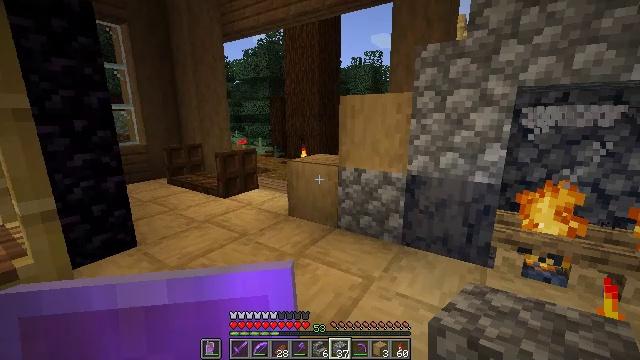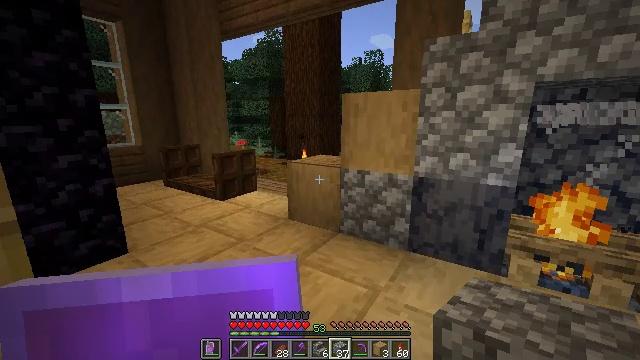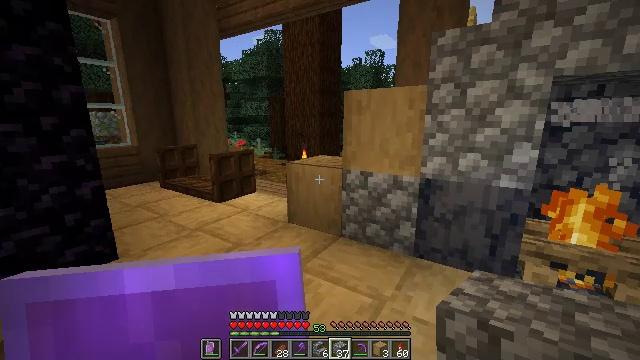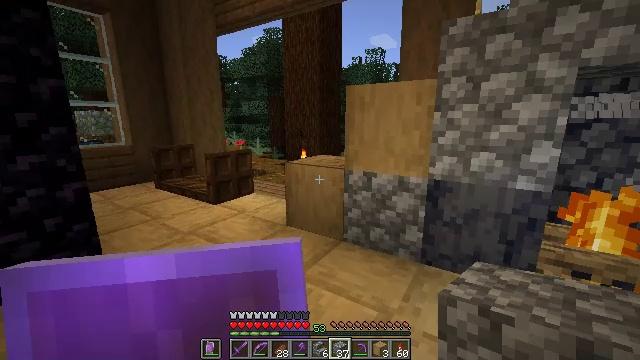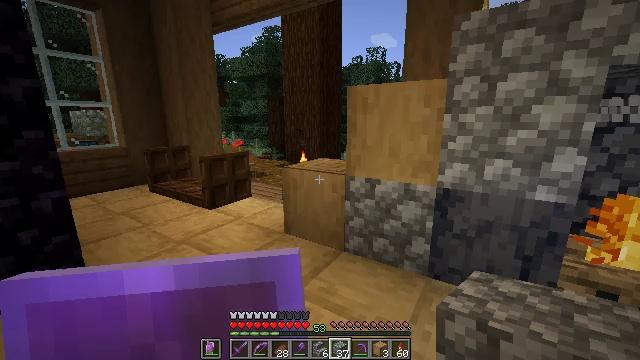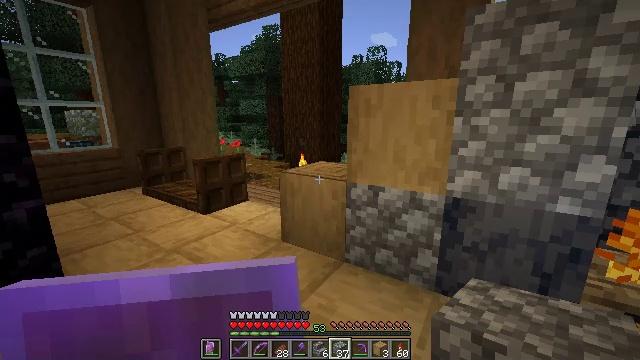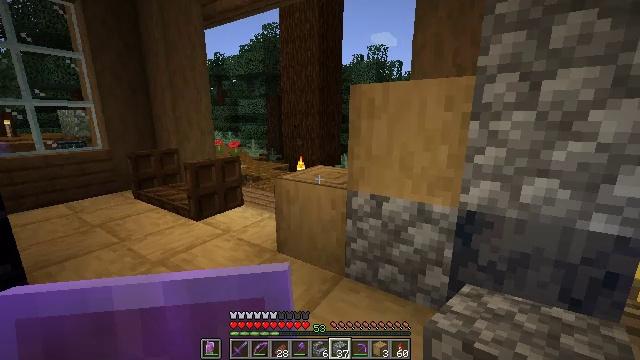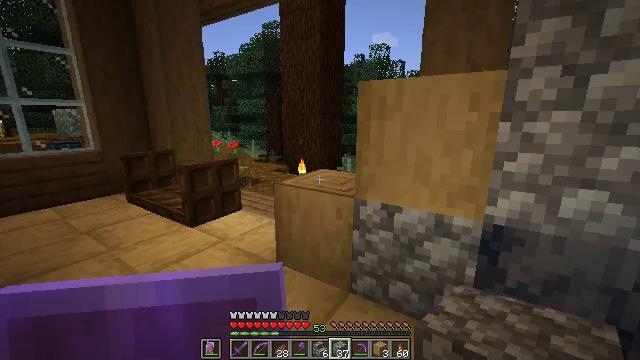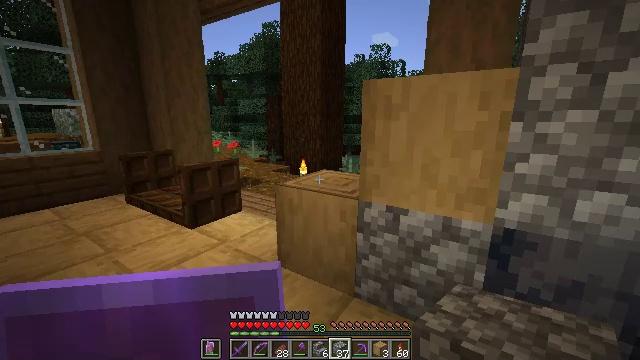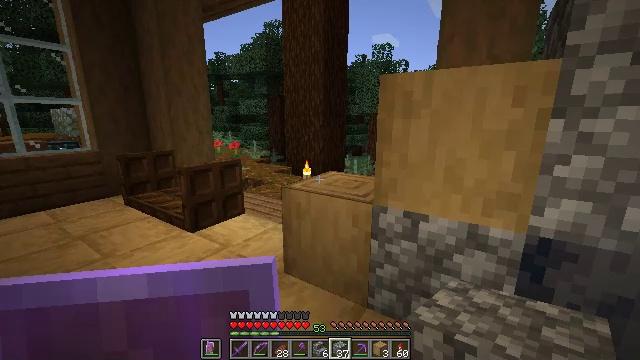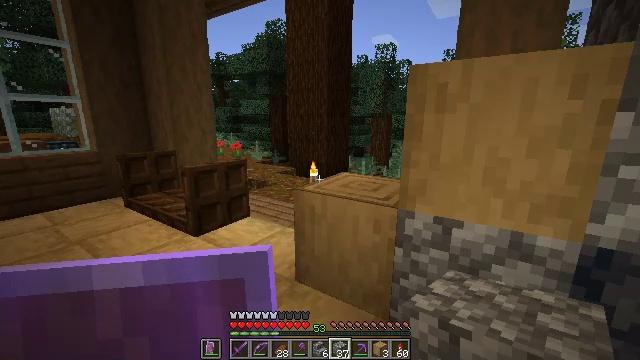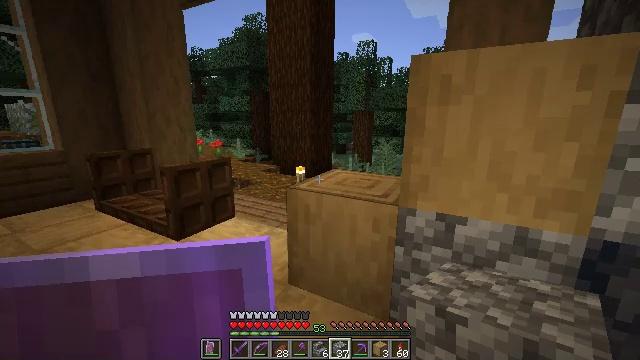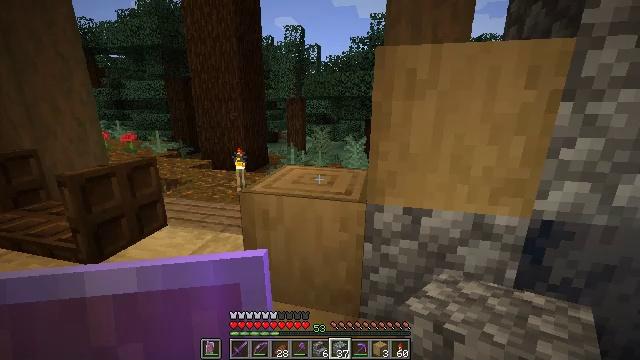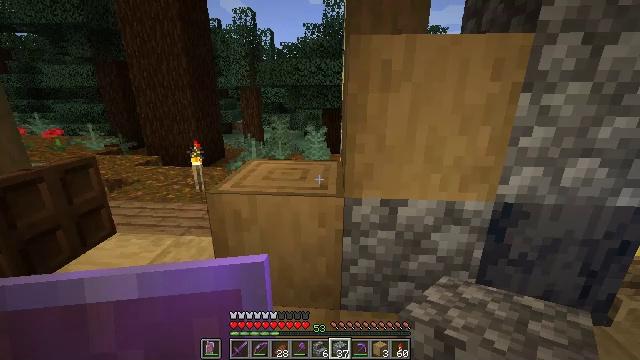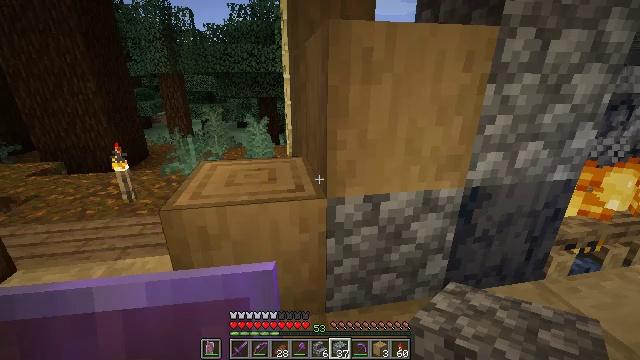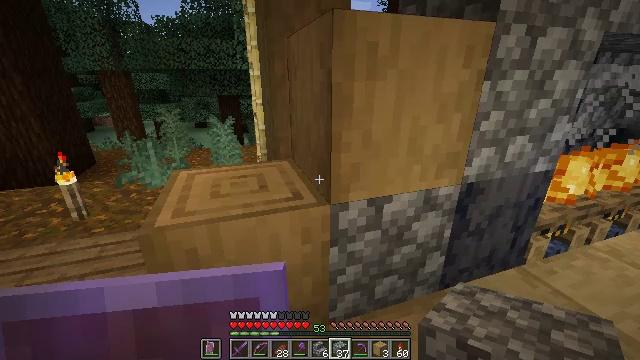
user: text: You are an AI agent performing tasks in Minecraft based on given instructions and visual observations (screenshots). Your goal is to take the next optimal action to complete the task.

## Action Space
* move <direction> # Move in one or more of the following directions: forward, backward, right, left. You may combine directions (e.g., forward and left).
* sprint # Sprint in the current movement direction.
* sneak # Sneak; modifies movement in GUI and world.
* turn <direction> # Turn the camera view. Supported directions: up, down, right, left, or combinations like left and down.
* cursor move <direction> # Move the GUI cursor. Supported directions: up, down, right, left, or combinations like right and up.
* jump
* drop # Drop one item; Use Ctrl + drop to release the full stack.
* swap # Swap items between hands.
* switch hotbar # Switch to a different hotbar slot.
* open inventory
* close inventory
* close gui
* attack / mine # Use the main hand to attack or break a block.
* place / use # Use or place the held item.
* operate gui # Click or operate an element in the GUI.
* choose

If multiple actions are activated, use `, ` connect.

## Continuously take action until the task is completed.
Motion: motion action
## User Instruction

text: Mine cobblestone to craft tools and furnaces.
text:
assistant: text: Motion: move forward
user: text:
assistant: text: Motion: move forward
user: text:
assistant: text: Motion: move forward
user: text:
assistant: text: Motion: move forward
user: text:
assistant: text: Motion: move forward
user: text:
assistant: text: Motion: move forward
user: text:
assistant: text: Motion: move forward and move left
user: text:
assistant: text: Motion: move forward and move left
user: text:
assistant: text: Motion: move forward and move left
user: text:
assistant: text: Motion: move forward and move left
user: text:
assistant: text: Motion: move forward and move left, turn right
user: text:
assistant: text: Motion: move forward and move left, turn right and down
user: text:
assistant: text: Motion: move forward and move left, turn right and down
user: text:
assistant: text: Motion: move forward and move left, turn right and down
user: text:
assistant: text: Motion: move forward and move left, turn right
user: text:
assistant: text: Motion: move forward and move left
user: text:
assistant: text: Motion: move forward and move left
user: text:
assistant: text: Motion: move forward and move left
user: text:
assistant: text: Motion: move forward and move left, turn right
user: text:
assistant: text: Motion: move forward and move left, turn right
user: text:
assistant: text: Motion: move forward and move left
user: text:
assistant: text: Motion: move forward and move left
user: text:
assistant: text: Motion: no_op
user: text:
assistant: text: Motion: turn right and down
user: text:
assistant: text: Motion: move forward, turn right and down
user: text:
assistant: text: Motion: move forward, turn right
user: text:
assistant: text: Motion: move forward, jump
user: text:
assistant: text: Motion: move forward, jump
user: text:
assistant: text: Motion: move forward, jump
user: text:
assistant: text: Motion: move forward, turn left, jump